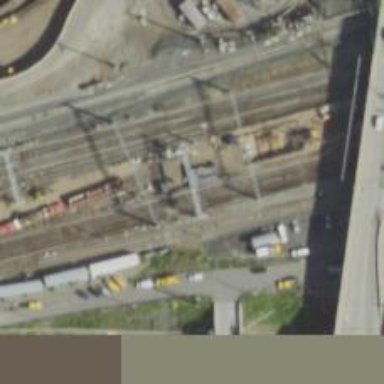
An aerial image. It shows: Railway with electrified contact lines.